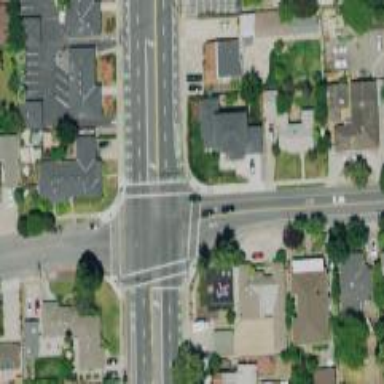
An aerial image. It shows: Solid stop line on the road.